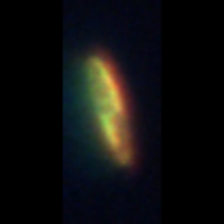
Taxon: Pennate
Group: Diatoms